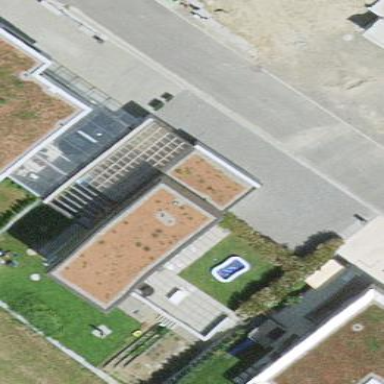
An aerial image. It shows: View of roof of building.